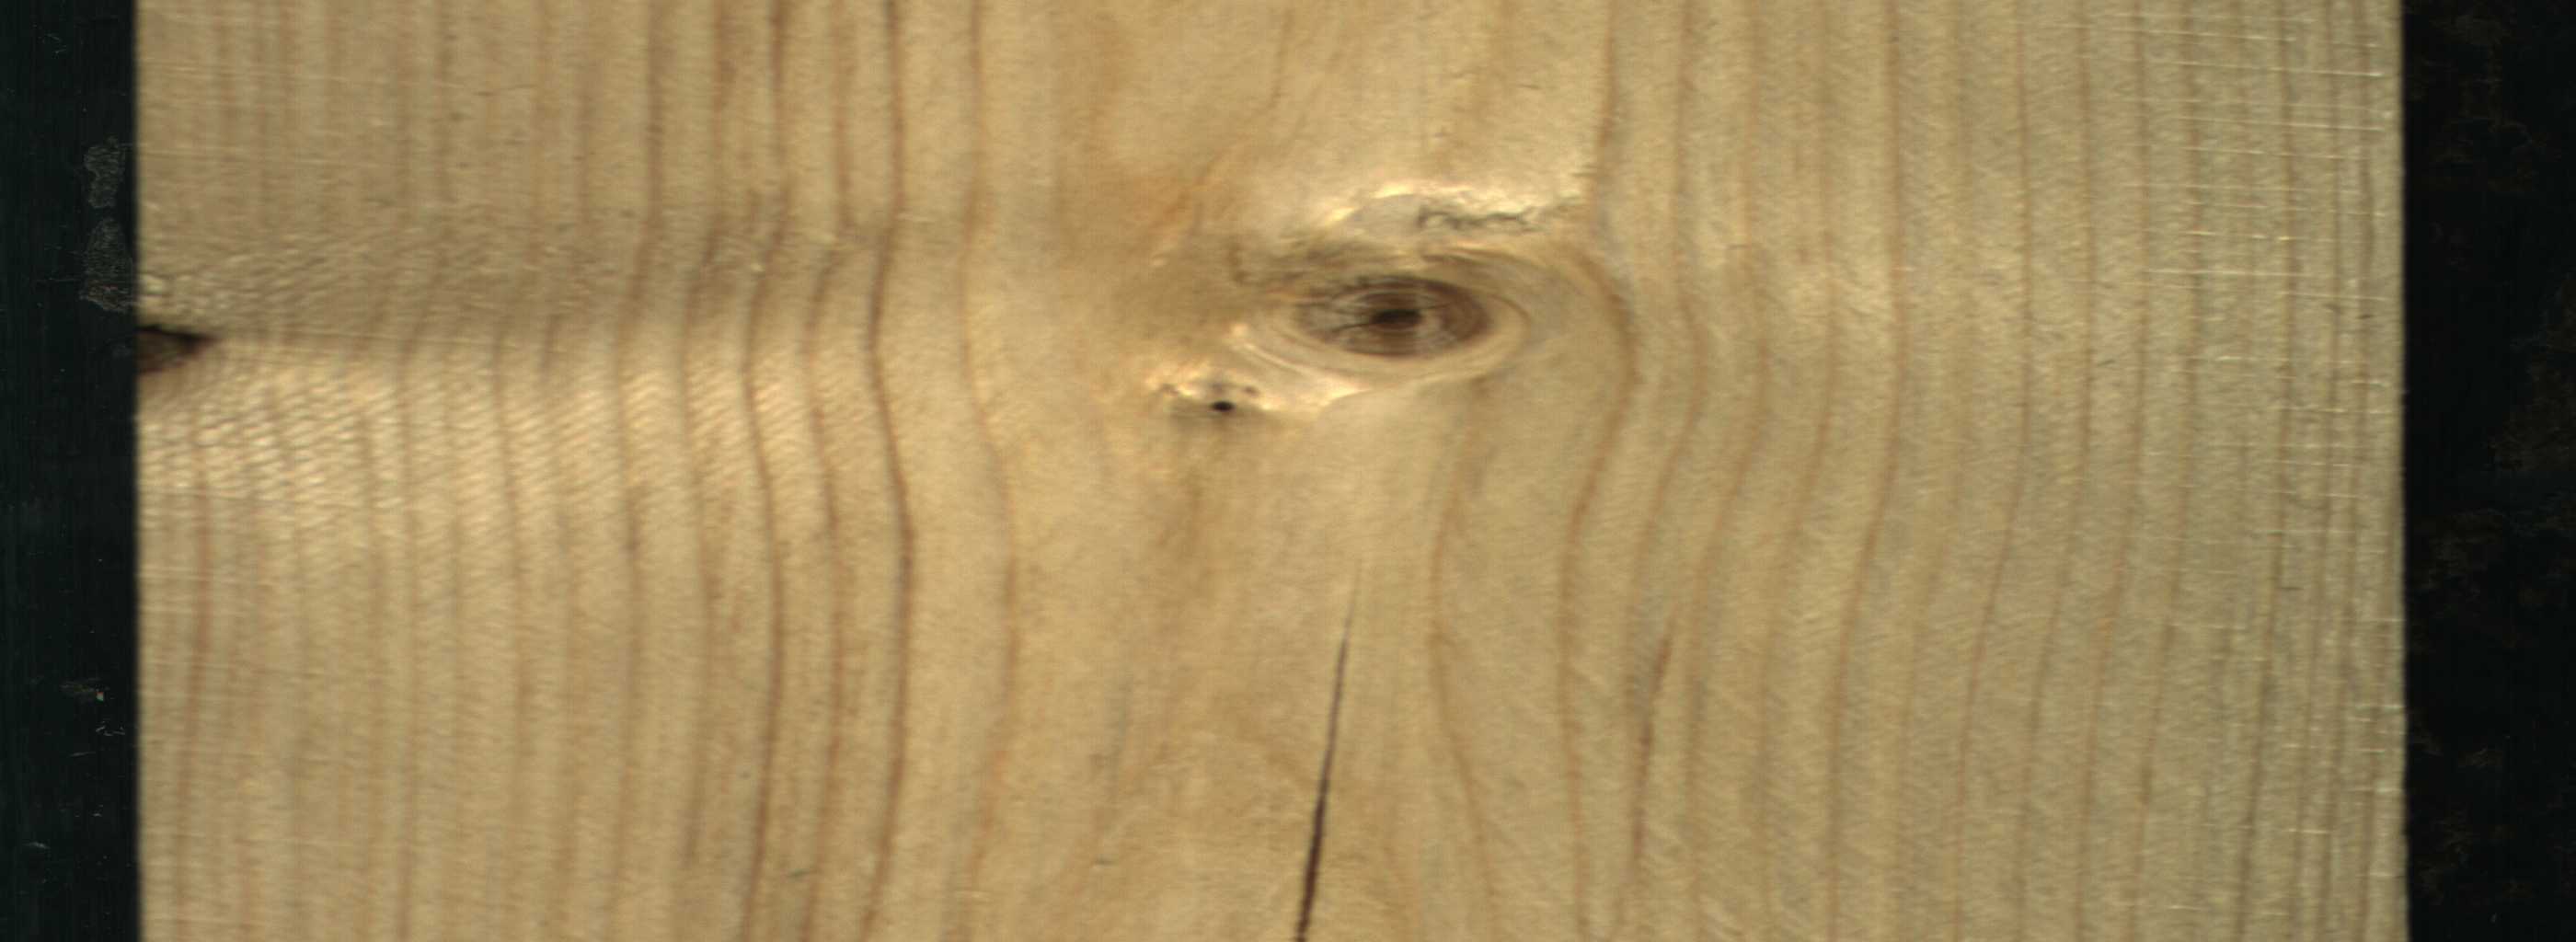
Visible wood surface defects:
Crack
Dead_Knot
Dead_Knot
Dead_Knot